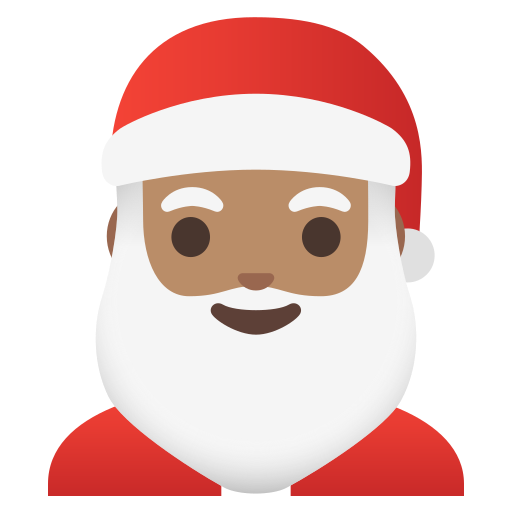
Emoji: 🎅🏽